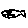
Label: fish